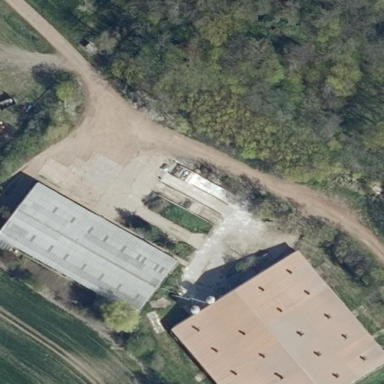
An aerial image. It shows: Farmyard area.